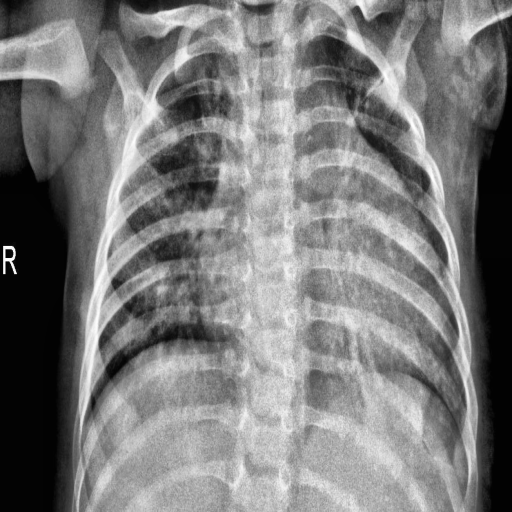
Finding: PNEUMONIA